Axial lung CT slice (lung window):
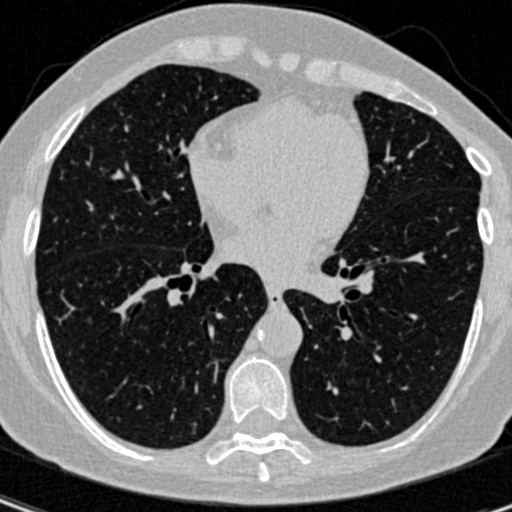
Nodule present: no